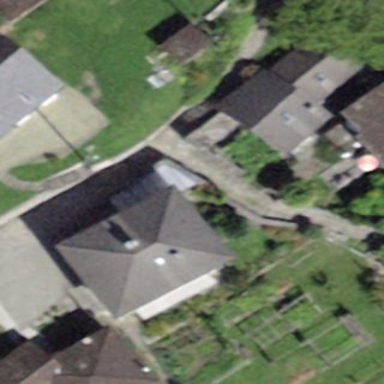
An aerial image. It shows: Detached building.